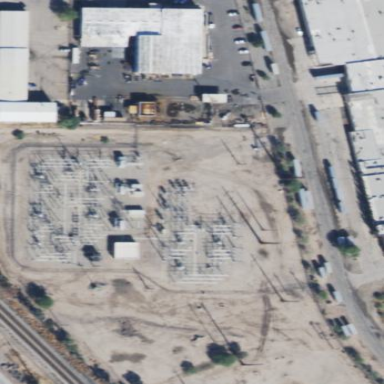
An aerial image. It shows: Outdoor distribution level power substation.